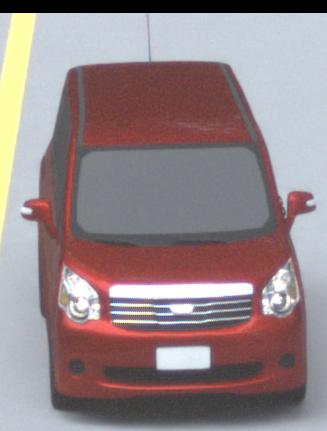
Make: Toyota
Model: Noah
Detailed model: Voxy R70G
Model produced from: 2007
Model produced until: 2013
Doors: 5
Color: red
Road condition: dry road
Daytime: morning or afternoon
Contrast: low contrast